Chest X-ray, PA view. Patient: 33 years old, sex F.
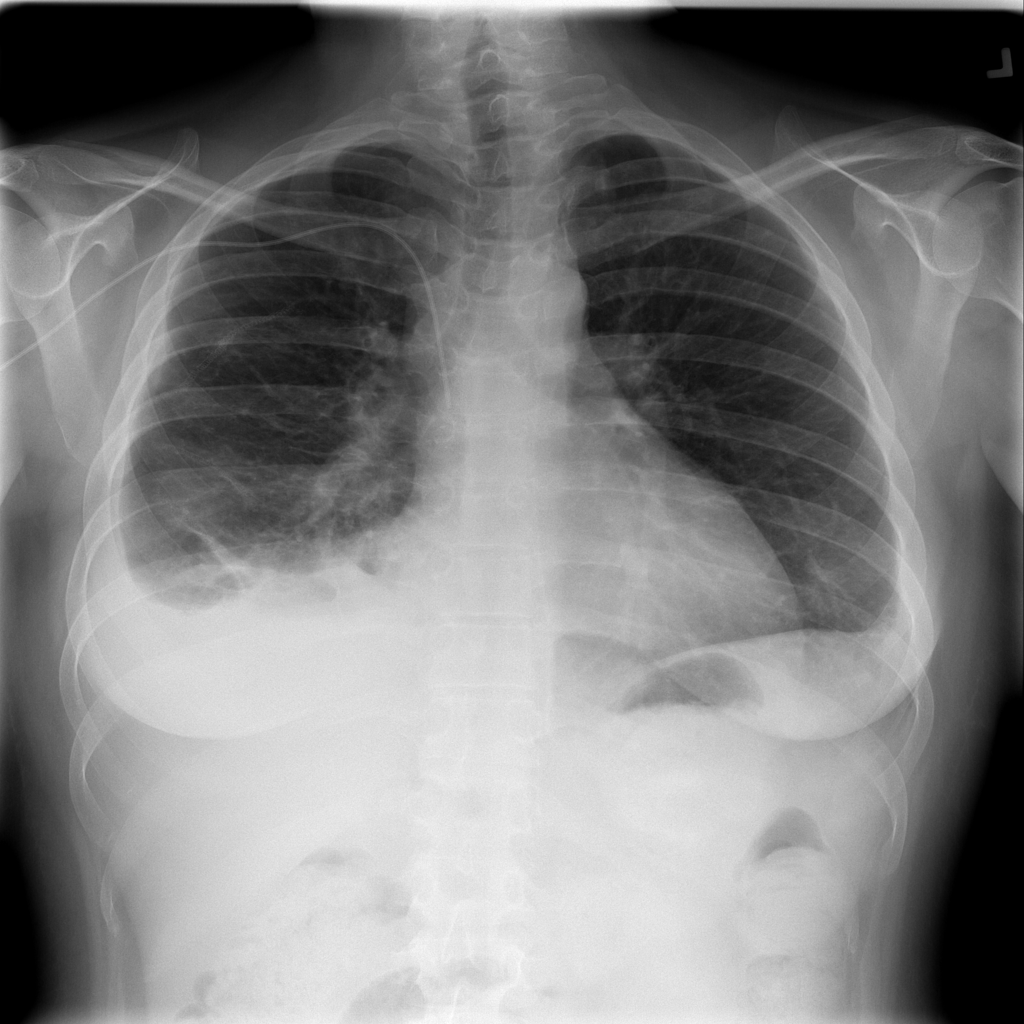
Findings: Effusion